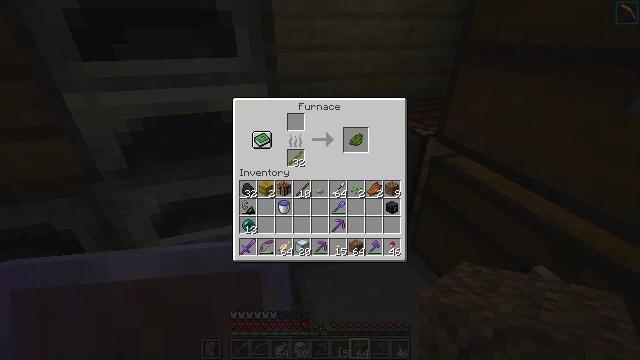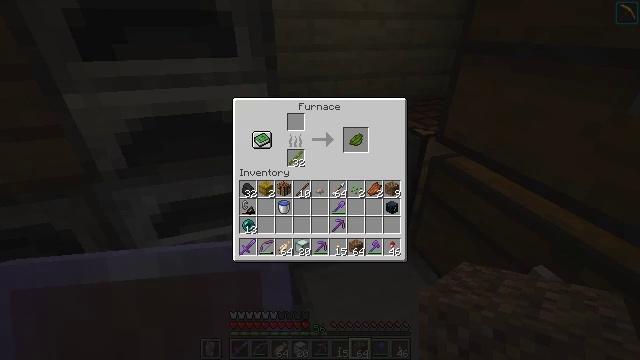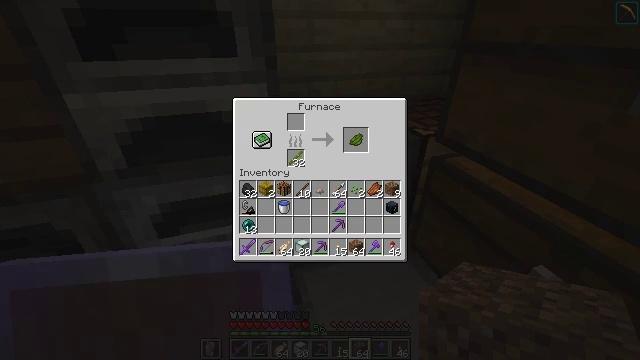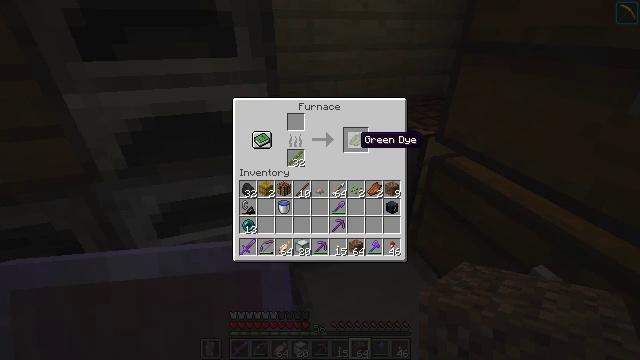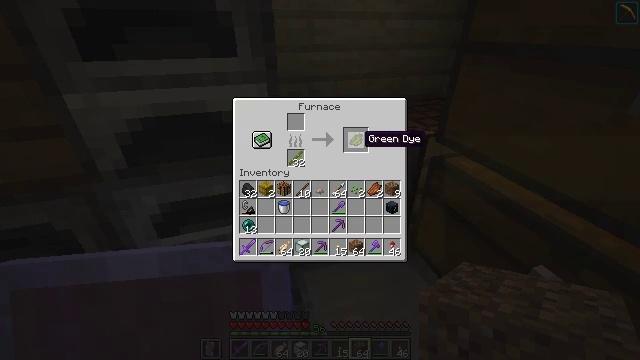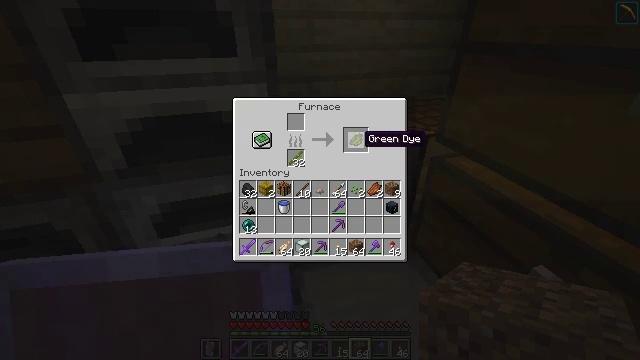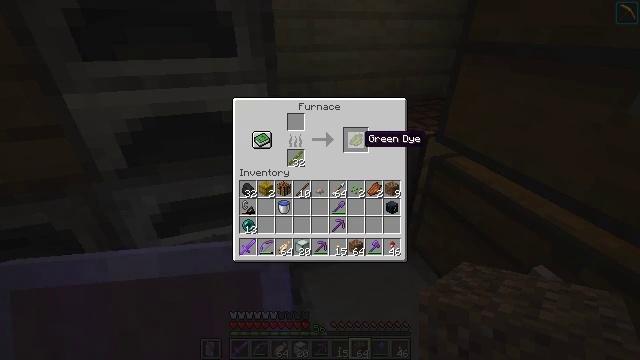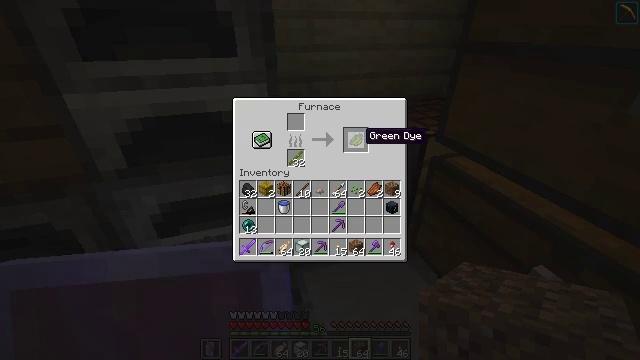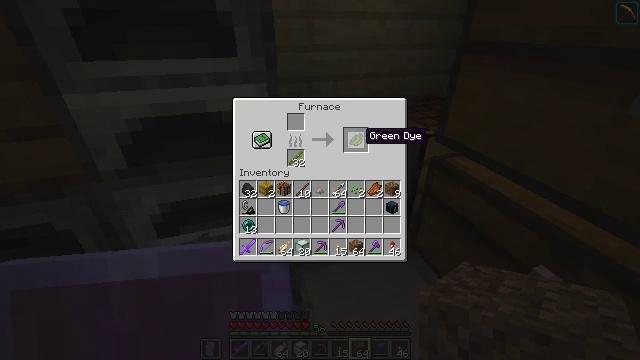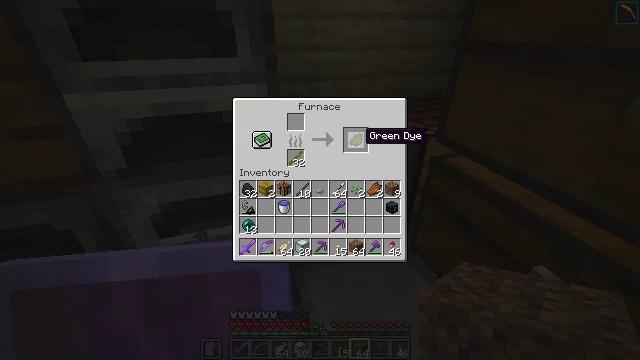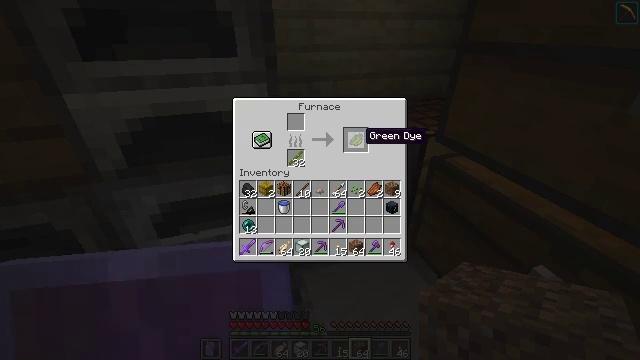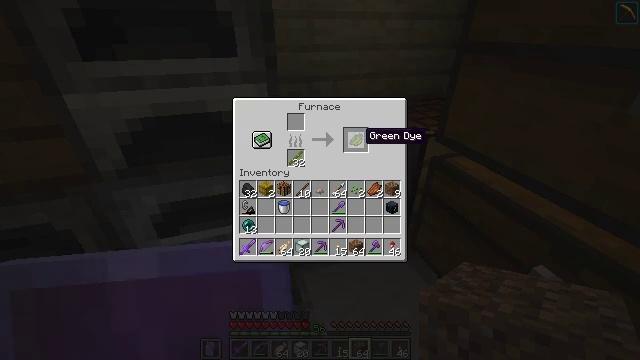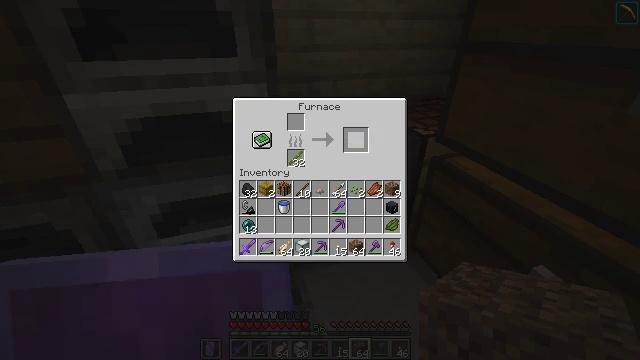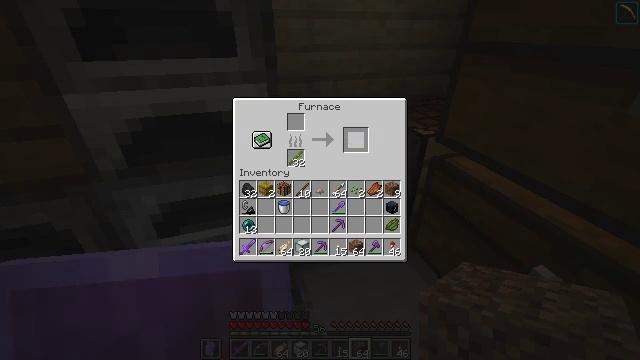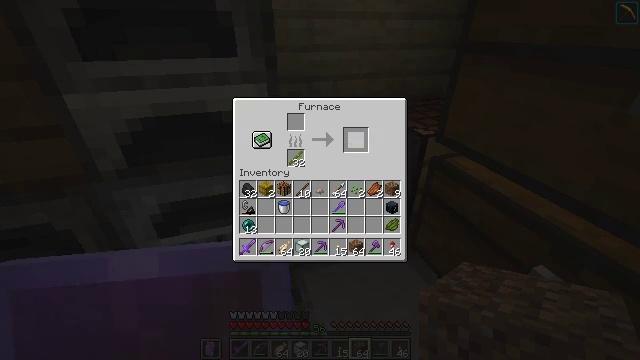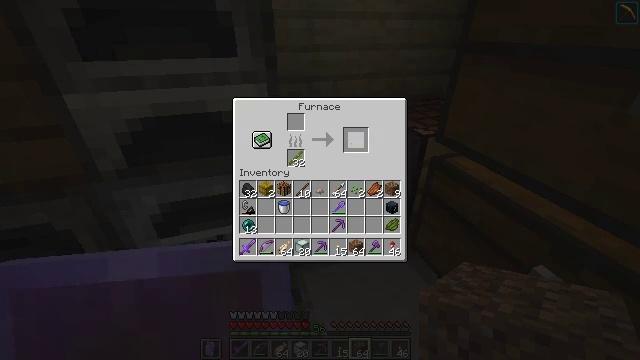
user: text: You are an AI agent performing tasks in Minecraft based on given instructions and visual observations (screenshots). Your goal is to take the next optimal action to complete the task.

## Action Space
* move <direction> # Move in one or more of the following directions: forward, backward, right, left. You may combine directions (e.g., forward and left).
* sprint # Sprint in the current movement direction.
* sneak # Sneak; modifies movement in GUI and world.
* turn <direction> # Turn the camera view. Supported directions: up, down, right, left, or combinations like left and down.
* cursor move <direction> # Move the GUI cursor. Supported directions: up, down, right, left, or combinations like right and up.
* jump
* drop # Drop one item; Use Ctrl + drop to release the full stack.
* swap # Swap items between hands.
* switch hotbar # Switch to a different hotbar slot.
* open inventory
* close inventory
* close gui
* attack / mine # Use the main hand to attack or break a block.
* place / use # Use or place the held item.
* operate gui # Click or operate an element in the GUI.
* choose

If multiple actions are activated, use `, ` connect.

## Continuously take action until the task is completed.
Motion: motion action
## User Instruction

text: Craft a green dye.
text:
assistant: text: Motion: sneak
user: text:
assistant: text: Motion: sneak
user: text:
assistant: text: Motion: sneak
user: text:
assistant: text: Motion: sneak
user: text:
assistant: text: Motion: sneak
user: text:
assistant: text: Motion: sneak
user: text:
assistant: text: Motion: sneak
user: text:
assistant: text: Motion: sneak
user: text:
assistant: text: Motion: sneak
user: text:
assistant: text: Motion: sneak
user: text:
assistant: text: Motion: sneak
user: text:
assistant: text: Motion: sneak, attack / mine
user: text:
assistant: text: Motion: sneak, attack / mine
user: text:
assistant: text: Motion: sneak, attack / mine
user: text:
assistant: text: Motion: sneak
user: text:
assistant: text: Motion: sneak, turn left
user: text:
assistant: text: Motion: sneak, turn left and down
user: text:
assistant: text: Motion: sneak
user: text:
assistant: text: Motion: sneak
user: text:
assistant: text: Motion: no_op
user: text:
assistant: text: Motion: no_op
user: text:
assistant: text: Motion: no_op
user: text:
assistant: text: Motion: no_op
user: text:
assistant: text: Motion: no_op
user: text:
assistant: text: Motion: no_op
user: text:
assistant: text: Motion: no_op
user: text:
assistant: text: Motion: turn left and down
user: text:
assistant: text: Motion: turn left and down
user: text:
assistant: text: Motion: turn left
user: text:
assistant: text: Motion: no_op